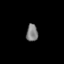
Tissue: lung
Cell type: Epithelial cells
Senescence score: 0.2328
Nuclear area (px): 195
Mean DAPI intensity: 126.846